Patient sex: F
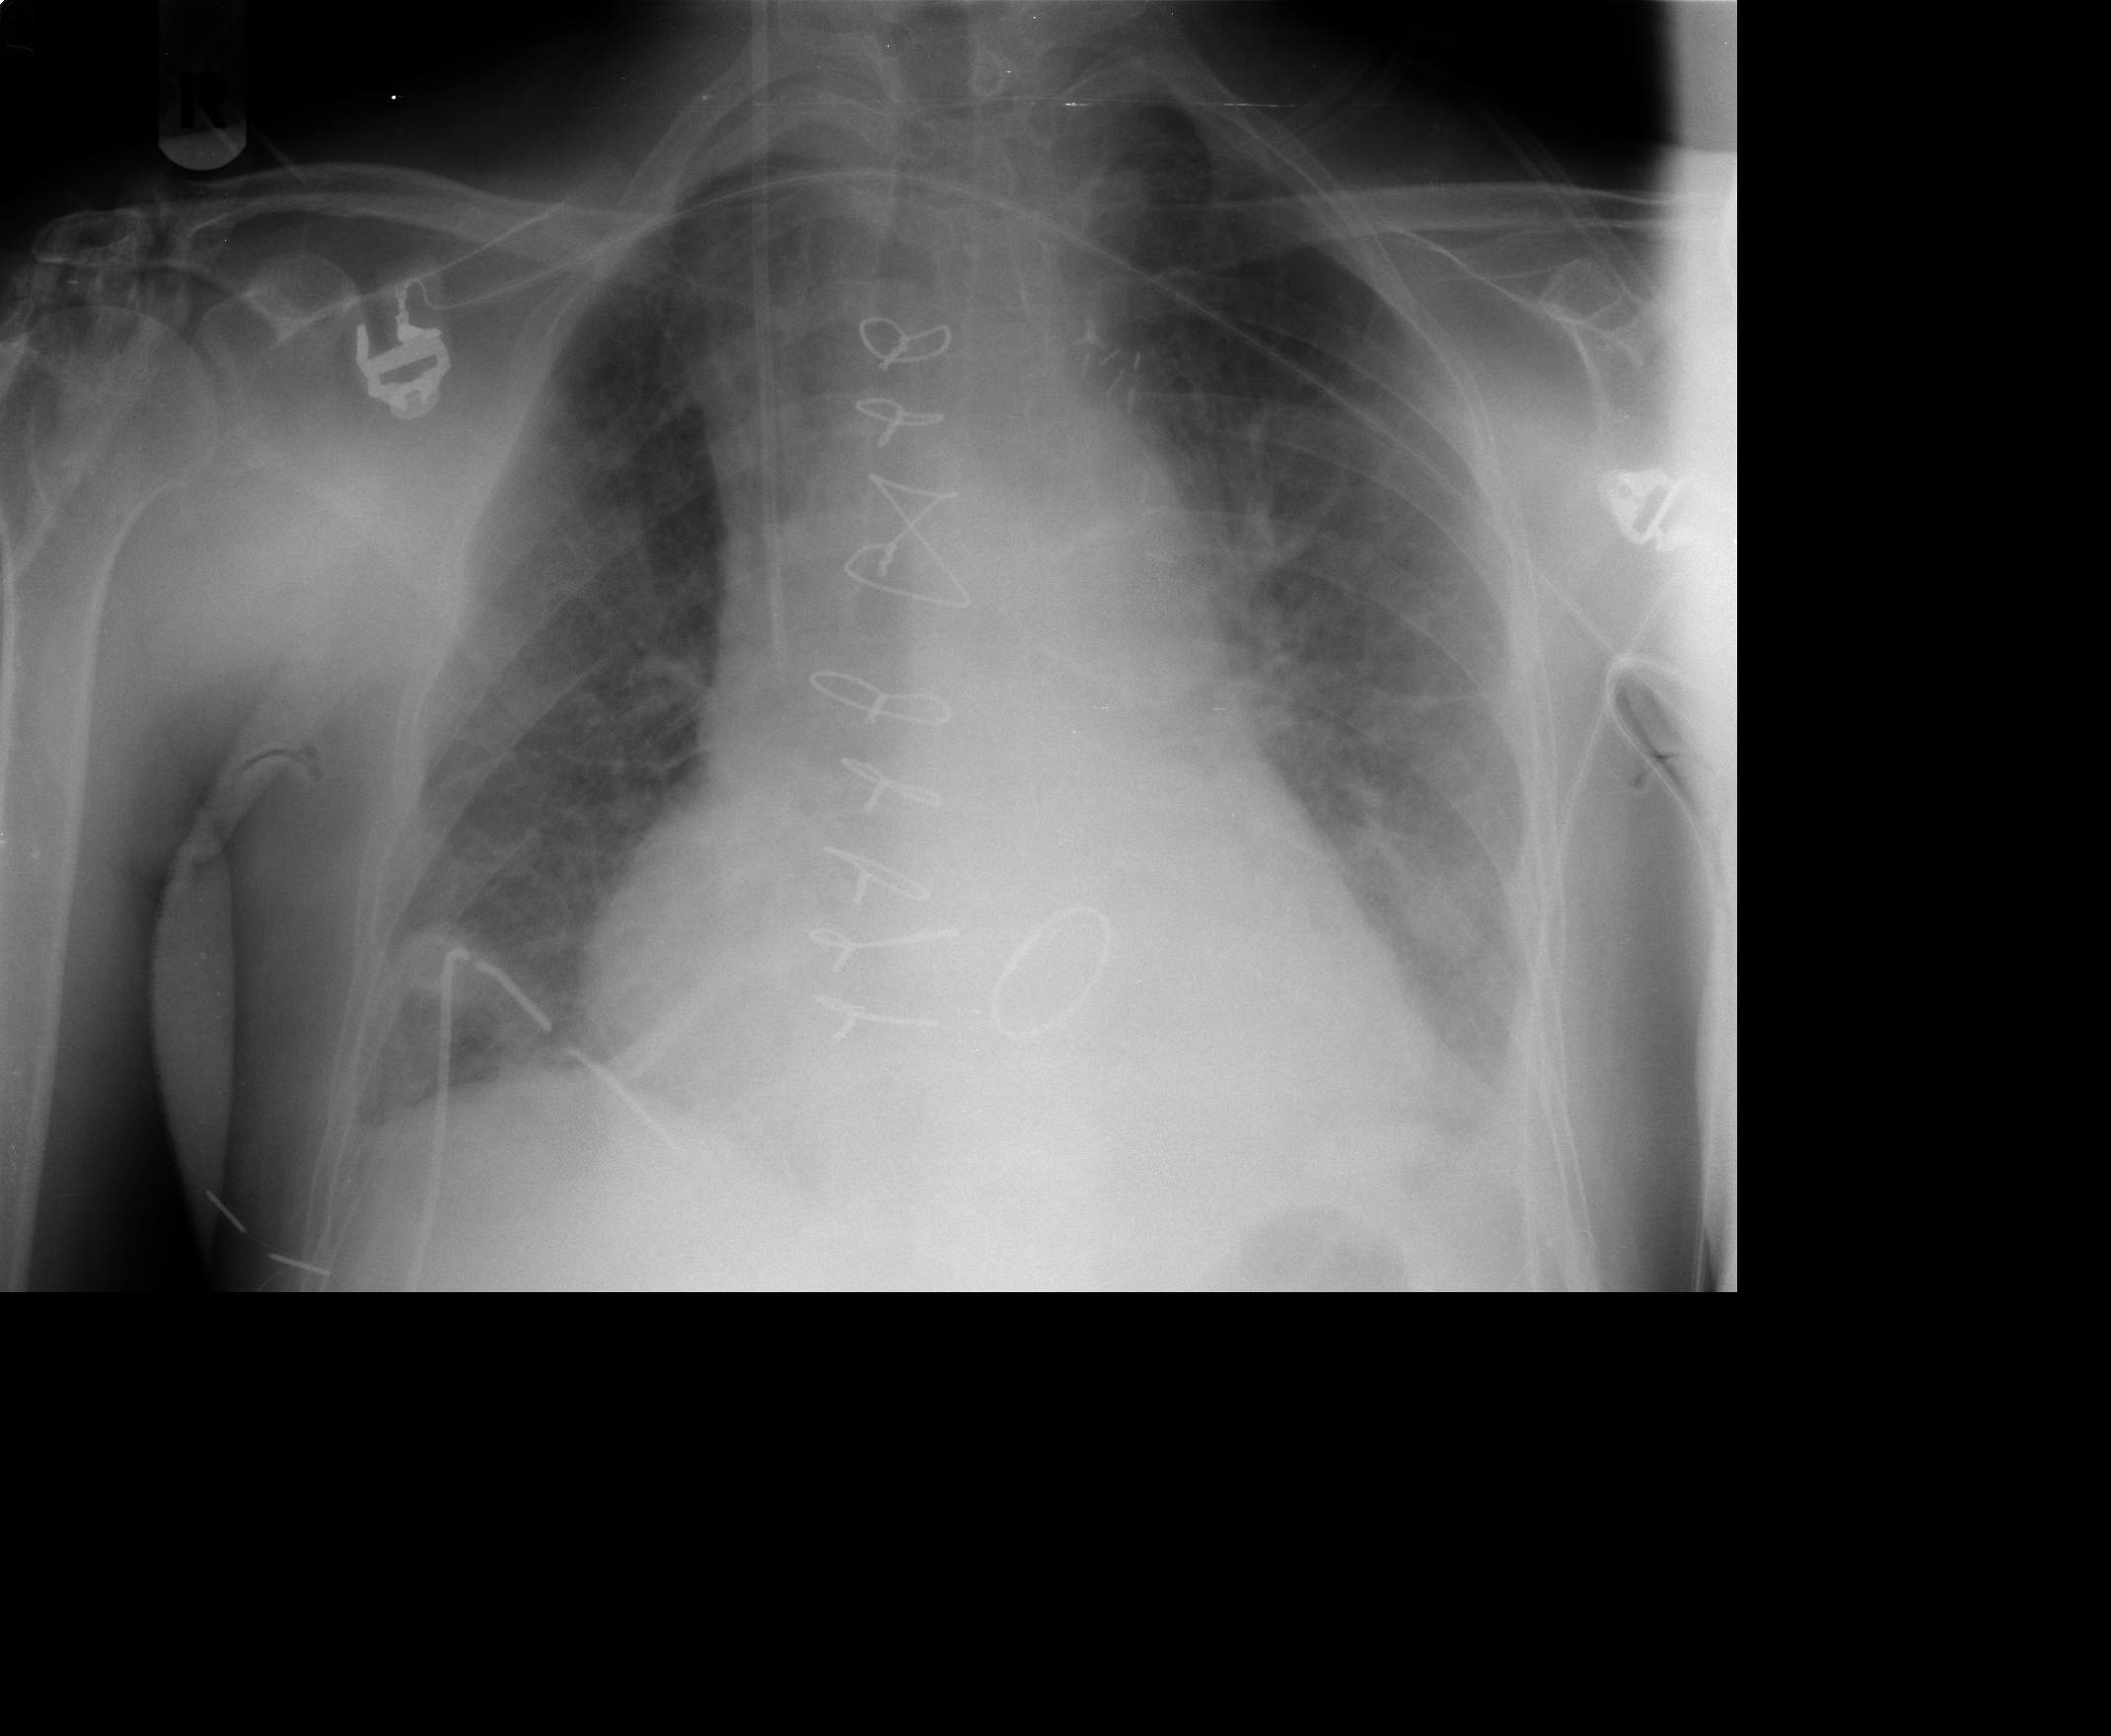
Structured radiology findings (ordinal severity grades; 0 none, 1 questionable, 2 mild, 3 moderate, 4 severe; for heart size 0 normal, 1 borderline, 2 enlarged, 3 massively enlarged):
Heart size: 2
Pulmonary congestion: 0
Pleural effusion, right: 1
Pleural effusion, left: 0
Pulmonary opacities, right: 0
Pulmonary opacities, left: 0
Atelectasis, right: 1
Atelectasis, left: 1